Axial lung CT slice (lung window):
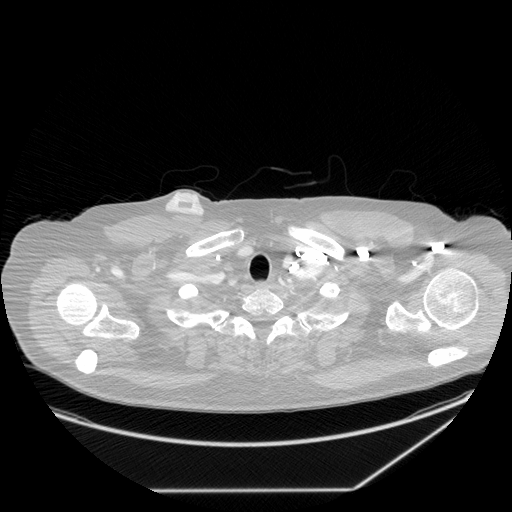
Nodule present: no